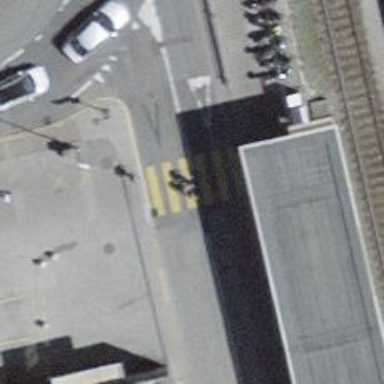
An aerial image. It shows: Asphalt footway with crossing.